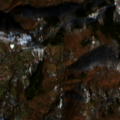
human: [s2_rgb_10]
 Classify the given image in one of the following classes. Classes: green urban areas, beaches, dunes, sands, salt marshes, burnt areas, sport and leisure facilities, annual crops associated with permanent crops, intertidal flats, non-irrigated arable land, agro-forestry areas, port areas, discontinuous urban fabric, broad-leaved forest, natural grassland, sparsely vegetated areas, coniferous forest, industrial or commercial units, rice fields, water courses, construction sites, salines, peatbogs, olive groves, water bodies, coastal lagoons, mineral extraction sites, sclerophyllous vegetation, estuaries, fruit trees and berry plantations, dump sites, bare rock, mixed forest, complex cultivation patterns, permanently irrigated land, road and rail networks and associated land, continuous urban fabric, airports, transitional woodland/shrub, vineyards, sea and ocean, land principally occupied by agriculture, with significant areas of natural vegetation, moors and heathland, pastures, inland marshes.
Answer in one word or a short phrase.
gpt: complex cultivation patterns, land principally occupied by agriculture, with significant areas of natural vegetation, broad-leaved forest, mixed forest